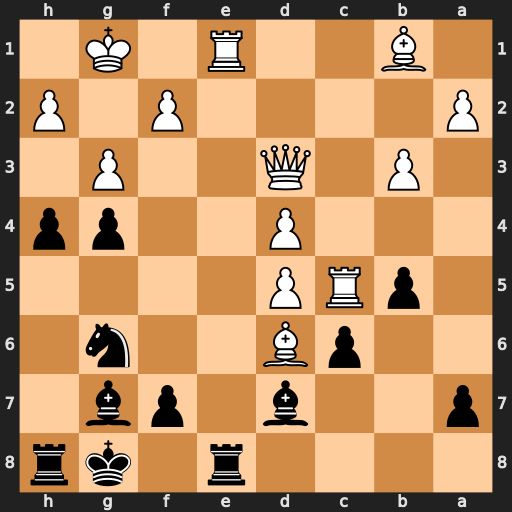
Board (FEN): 4r1kr/p2b1pb1/2pB2n1/1pRP4/3P2pp/1P1Q2P1/P4P1P/1B2R1K1
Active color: b
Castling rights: -
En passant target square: -
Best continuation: Rxe1+ Qf1 Rxf1+